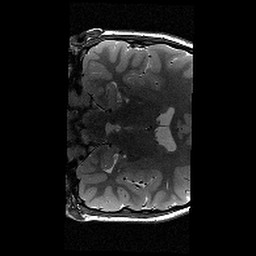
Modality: T2w
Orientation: coronal
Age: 13
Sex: male
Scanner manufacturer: siemens
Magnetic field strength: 3 T
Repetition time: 8.46 s
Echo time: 0.067 s